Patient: sex F, age 58
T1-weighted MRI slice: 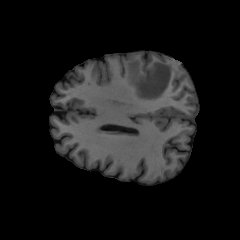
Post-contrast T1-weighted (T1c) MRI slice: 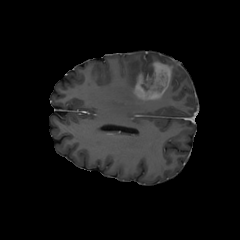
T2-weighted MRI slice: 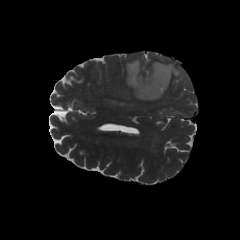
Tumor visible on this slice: yes
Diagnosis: Glioblastoma, IDH-wildtype
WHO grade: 4